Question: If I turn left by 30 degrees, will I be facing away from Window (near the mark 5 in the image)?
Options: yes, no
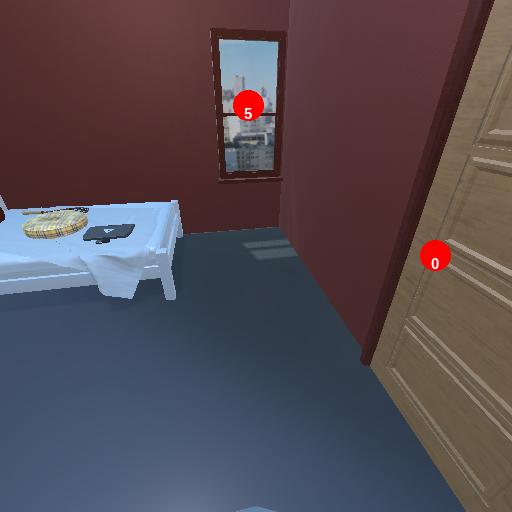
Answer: yes